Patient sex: M
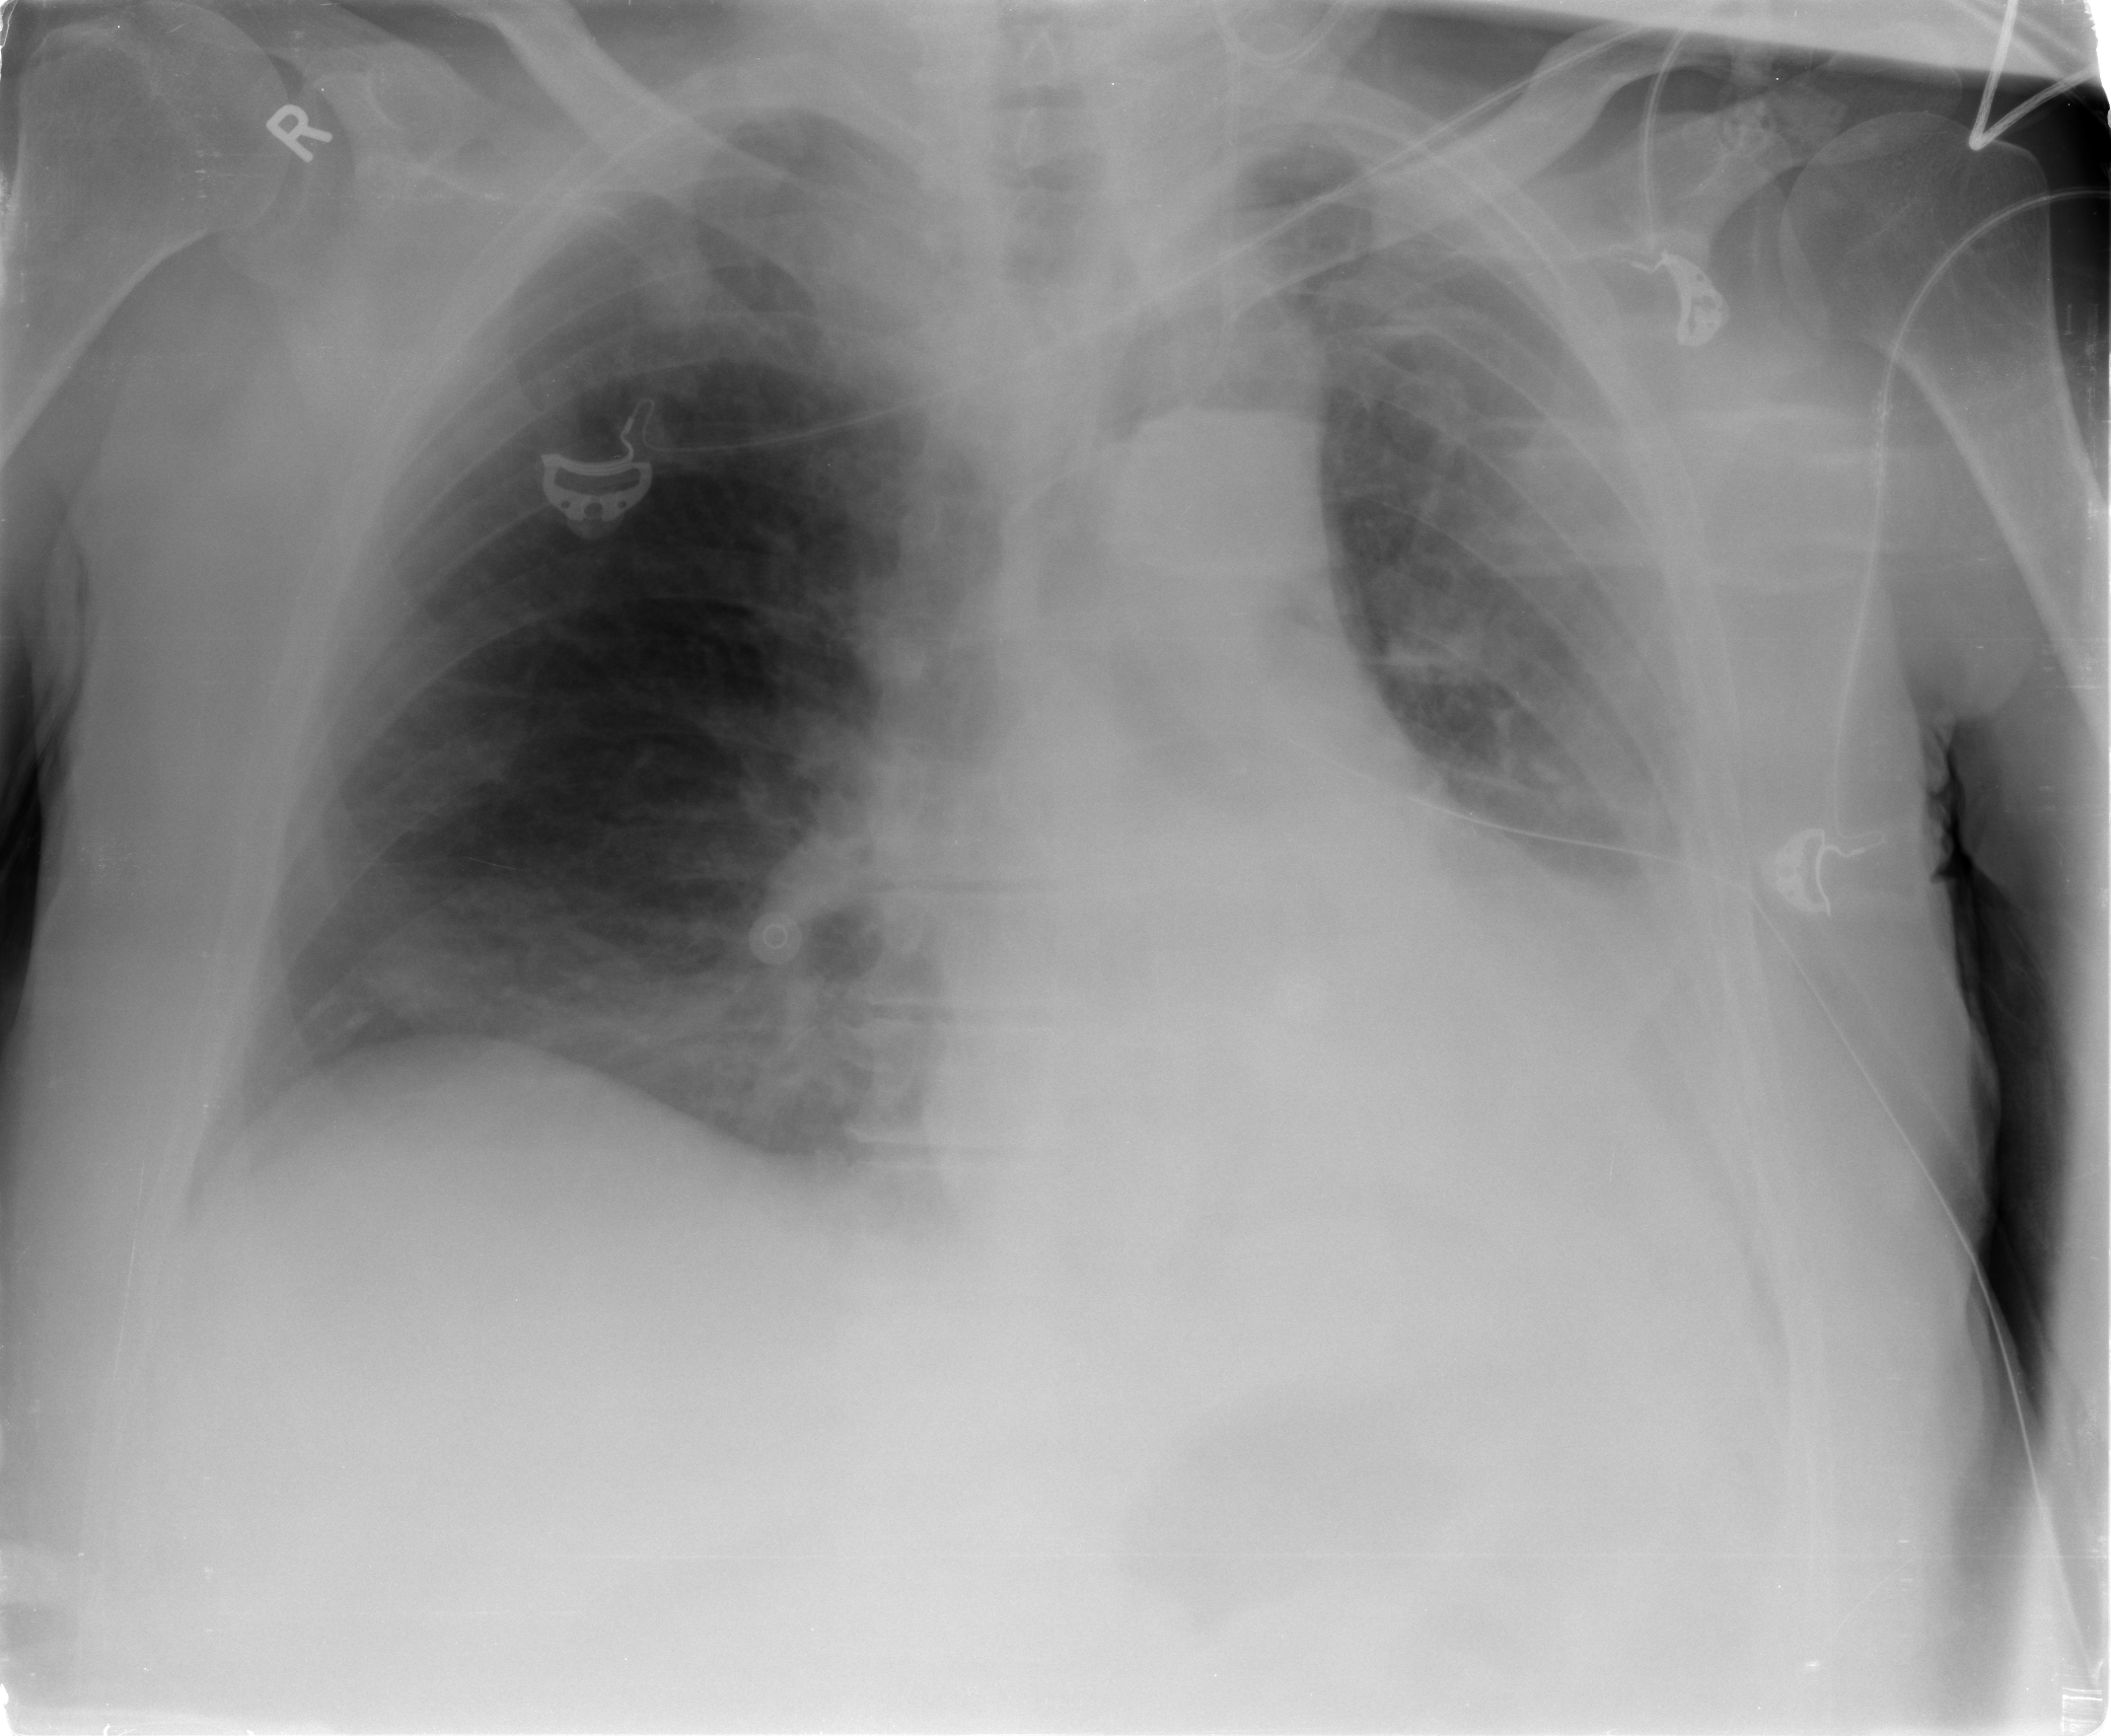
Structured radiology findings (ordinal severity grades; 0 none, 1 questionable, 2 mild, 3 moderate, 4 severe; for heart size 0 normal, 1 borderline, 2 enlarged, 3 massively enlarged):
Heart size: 2
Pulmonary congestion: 1
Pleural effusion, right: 0
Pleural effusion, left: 2
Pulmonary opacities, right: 0
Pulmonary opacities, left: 0
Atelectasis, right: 2
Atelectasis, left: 2